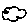
Label: cloud